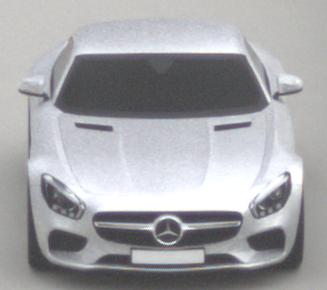
Make: Mercedes-Benz
Model: AMG GT Coupé
Detailed model: AMG GT (190) Coupé
Model produced from: 2014/10
Model produced until: 2017/01
Doors: 2
Color: white
Road condition: dry road
Daytime: morning or afternoon
Contrast: low contrast